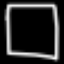
Label: square